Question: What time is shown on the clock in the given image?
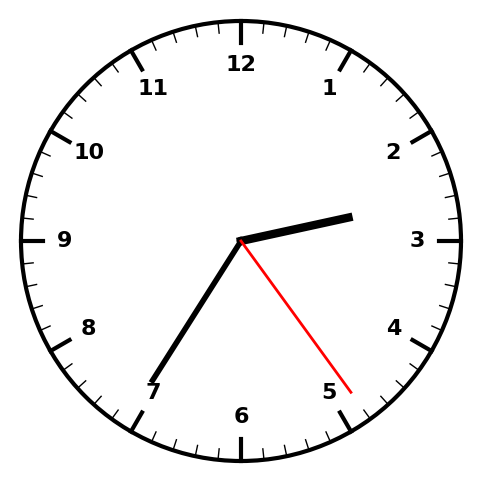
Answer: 02:35:24